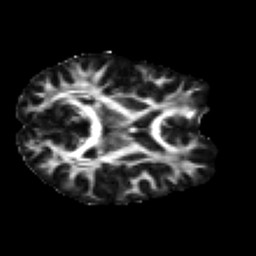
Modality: FA
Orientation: axial
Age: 26
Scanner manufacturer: siemens
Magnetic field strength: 3 T
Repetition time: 2.2 s
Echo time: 0.084 s